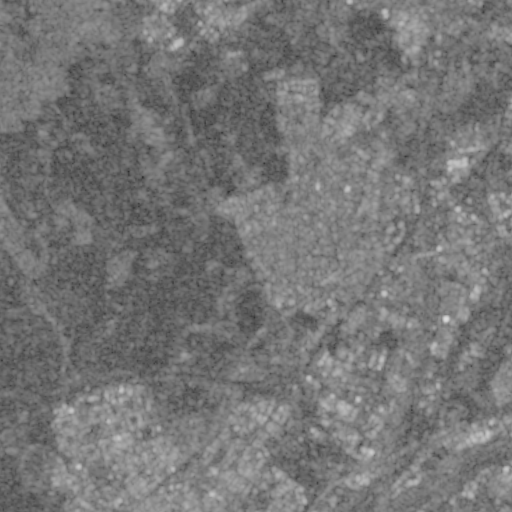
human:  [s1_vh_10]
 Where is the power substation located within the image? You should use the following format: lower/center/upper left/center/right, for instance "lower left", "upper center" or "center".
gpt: The power substation is located in the lower left of the image.
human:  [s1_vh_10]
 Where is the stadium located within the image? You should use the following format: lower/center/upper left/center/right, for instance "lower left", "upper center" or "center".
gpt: The stadium is located in the lower center of the image.
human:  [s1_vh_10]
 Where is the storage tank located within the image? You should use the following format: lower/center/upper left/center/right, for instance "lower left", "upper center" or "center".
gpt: The storage tank is located in the lower left of the image.
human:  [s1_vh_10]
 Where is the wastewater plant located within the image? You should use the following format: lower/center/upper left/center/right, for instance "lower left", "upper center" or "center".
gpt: The wastewater plant is located in the lower right of the image.
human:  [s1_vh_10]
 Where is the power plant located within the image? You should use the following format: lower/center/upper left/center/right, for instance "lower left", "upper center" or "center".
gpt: There is no power plant in the image.

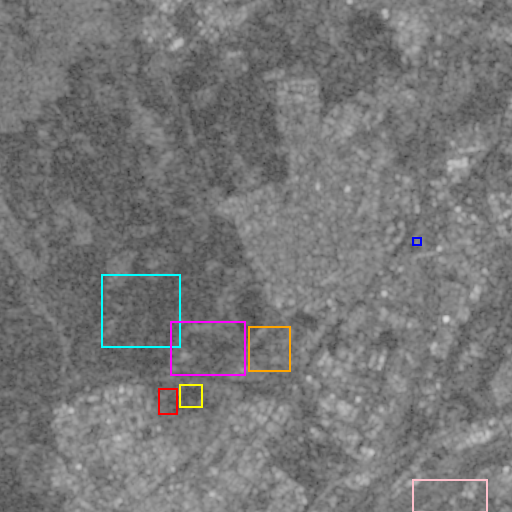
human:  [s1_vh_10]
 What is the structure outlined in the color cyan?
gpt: The structure outlined in cyan is a crop field.
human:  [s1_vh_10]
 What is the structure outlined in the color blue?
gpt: The structure outlined in blue is a gas station.
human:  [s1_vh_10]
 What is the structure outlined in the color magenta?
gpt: The structure outlined in magenta is a park.
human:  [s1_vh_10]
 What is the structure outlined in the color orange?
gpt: The structure outlined in orange is a parking lot.
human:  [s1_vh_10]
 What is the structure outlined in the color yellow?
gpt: The structure outlined in yellow is a stadium.
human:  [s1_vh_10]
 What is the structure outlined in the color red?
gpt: The structure outlined in red is a track.
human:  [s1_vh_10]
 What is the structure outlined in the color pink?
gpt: The structure outlined in pink is a wastewater plant.
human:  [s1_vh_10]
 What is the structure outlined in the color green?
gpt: There is no green outline.